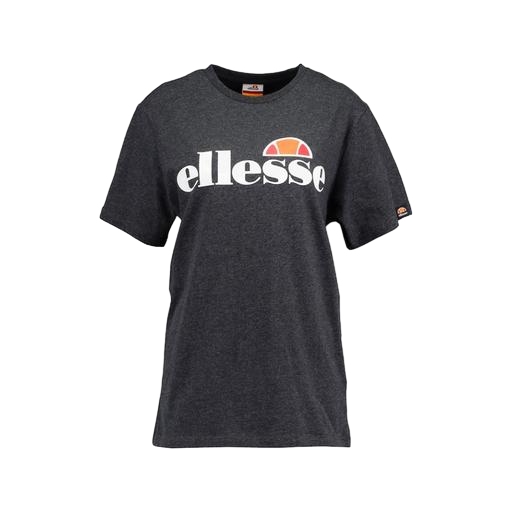
women's tee, regular t-shirt, logo t-shirt, white background